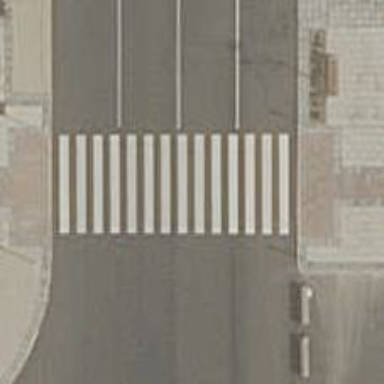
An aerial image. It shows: Uncontrolled zebra crossing on the road.